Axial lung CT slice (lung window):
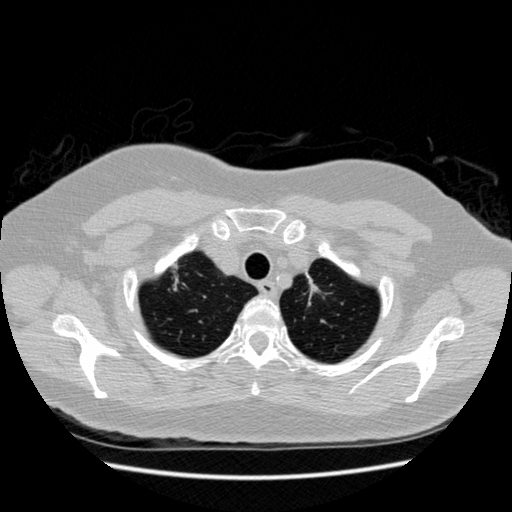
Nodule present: no